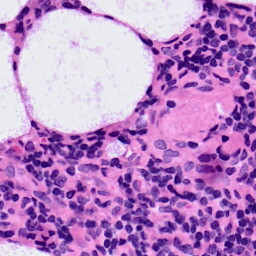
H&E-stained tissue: LymphNode